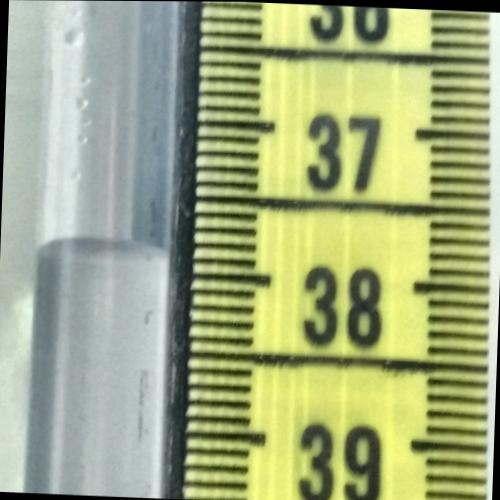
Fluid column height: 37.8 cm